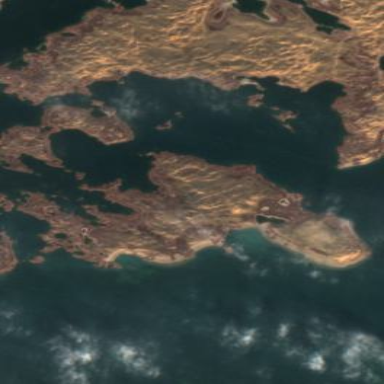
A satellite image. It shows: Island.